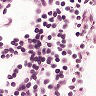
Metastatic tissue present: no